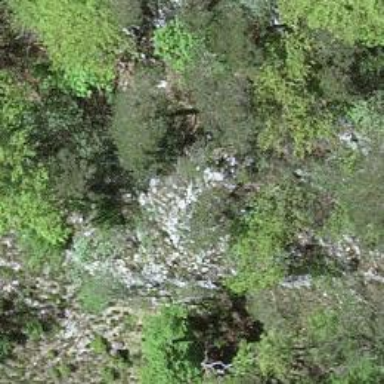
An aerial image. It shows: Cliff in nature.